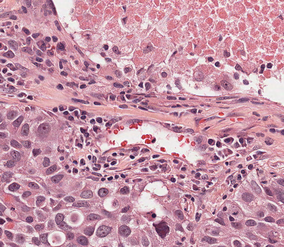
Tumor epithelial tissue: yes
Tumor-associated stroma tissue: yes
Normal tissue: no